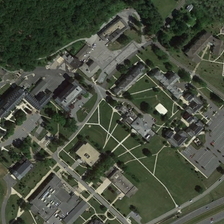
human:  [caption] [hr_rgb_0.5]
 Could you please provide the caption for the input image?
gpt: the buildings with gray roofs surrounded by grassaland are close to a pieces of dense trees .

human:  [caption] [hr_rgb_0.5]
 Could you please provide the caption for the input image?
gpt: this smart campus located next to a lush wood contains a parking lot and several teaching buildings .

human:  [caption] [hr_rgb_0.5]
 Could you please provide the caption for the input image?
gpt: the school between a forest and a road has parking lots and some buildings on the lawn divided by paths .

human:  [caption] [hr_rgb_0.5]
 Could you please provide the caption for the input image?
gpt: the school between a forest and a road has parking lots and some buildings on the lawn divided by paths .

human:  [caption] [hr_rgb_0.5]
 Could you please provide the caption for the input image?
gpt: some buildings with parking lots and many green trees are in a school .